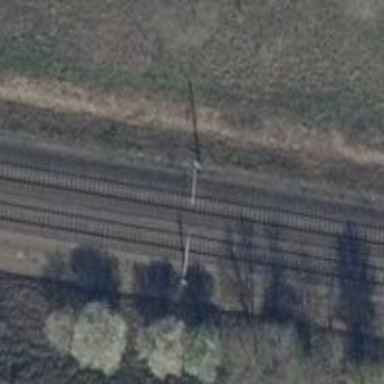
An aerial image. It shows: Solitary milestone along the railway.